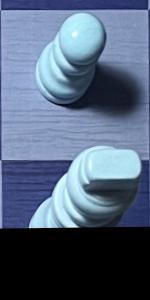
Label: King_White